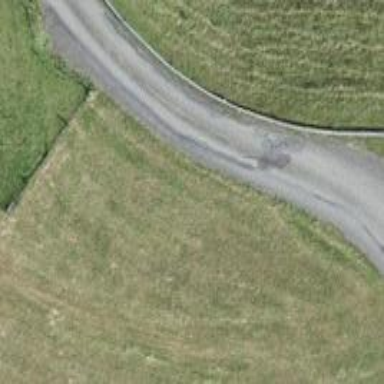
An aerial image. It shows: Track road with grade3 tracktype.